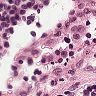
Metastatic tissue present: no